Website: bh-photo
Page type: address-validator
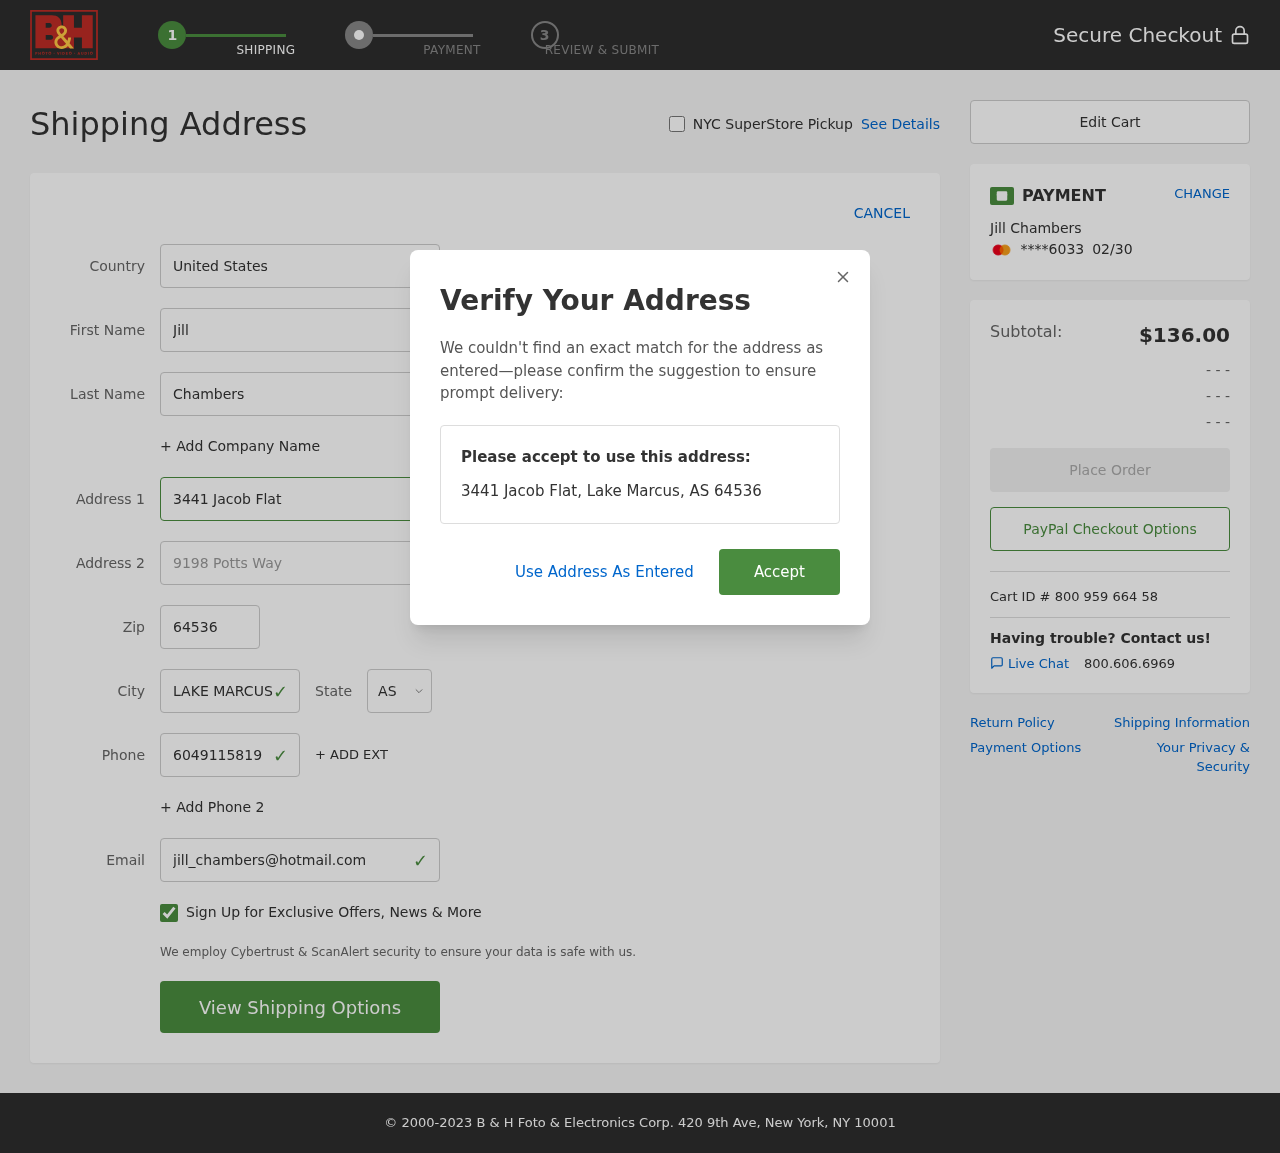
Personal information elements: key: PII_CARD_EXPIRY
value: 02/30
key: PII_CARD_LAST4
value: ****6033
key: PII_CITY
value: Lake Marcus
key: PII_COUNTRY
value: United States
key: PII_EMAIL
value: jill_chambers@hotmail.com
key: PII_FIRSTNAME
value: Jill
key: PII_FULLNAME
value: Jill Chambers
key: PII_LASTNAME
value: Chambers
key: PII_PHONE
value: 6049115819
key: PII_POSTCODE
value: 64536
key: PII_STATE_ABBR
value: AS
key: PII_STREET
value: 3441 Jacob Flat
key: PII_STREET2
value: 9198 Potts Way
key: PII_CITY_STATE_ZIP
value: Lake Marcus, AS 64536
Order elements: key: ORDER_SUBTOTAL
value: $136.00
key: ORDER_ID
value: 800 959 664 58